Field crop: maize
Growth stage: 2
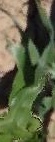
Species: maize